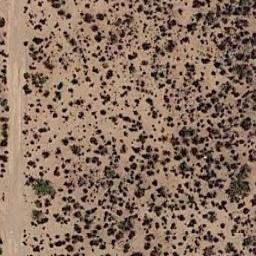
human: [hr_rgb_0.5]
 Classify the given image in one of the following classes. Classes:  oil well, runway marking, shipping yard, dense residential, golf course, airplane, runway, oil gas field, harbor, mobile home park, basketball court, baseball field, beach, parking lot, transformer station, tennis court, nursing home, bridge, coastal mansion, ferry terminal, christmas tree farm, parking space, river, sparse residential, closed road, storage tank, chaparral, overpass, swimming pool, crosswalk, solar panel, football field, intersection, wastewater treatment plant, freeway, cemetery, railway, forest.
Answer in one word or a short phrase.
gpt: chaparral